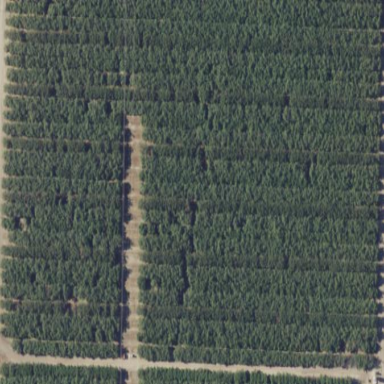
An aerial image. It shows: Orchard filled with almond trees.